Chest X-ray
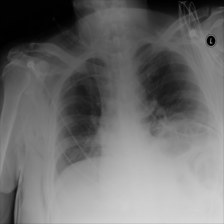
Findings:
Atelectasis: positive
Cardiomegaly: negative
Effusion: negative
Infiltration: negative
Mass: negative
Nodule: negative
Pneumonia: negative
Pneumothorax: negative
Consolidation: negative
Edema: negative
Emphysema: negative
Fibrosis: negative
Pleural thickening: negative
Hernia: negative